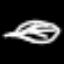
Label: leaf